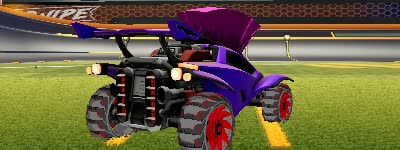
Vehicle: octane